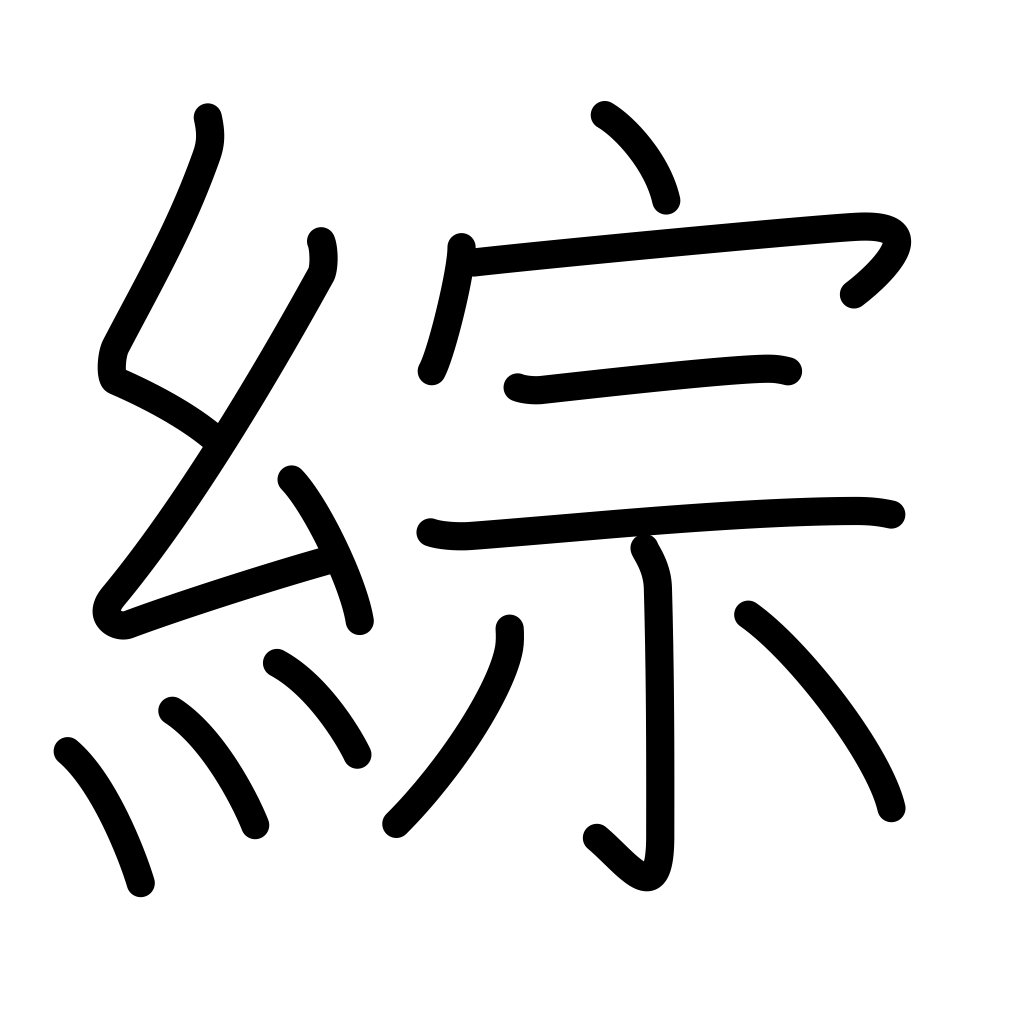
Meaning: rule, synthesize